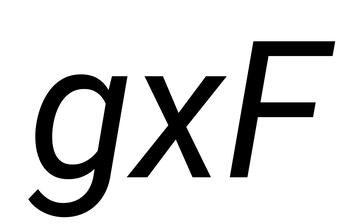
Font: Roboto-Italic_Italic